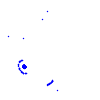
Particle: electron